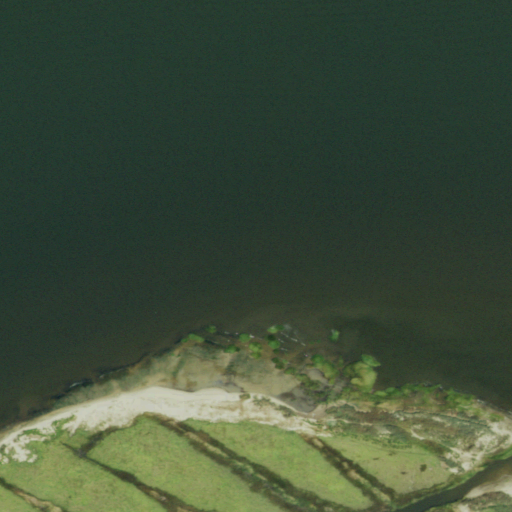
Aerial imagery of cape in New Jersey named Conaskonk Point containing open water and herbaceous wetlands